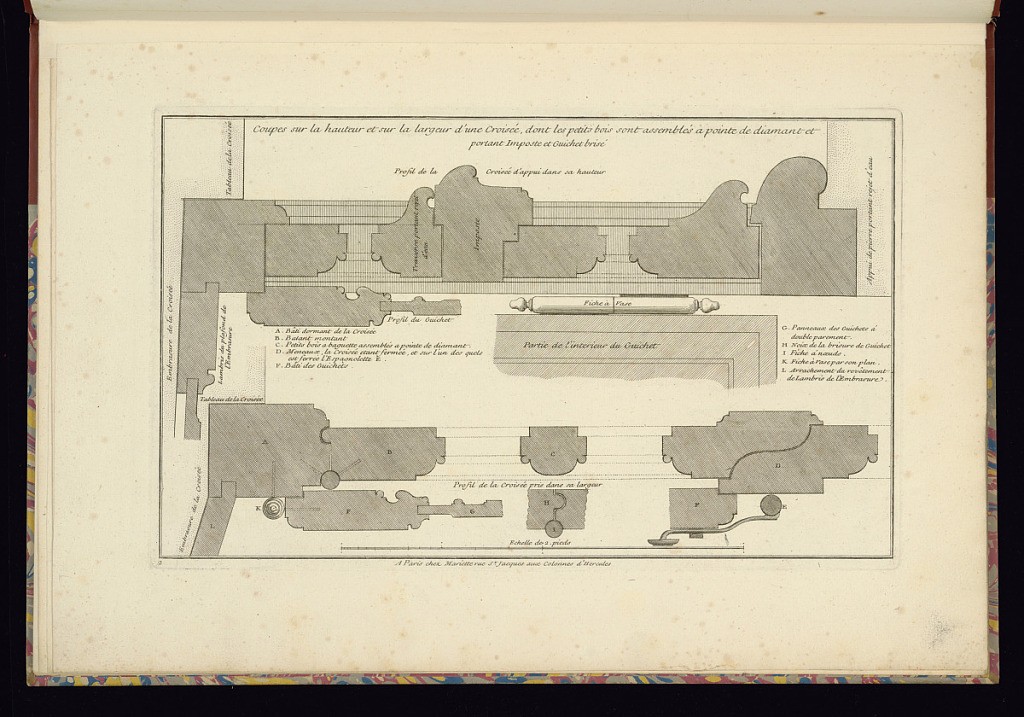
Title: Molding and Window Designs and Sections
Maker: Jean Mariette, French, 1660–1742
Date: late 17th–mid- 18th century
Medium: Etching and engraving on laid paper
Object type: Print
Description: Molding designs with section and plan views of doors, window shutters, and hinges.  The details are lettered with a legend in the center left and right, with a scale below. The plate is titled, numbered, and signed with the publisher's address.